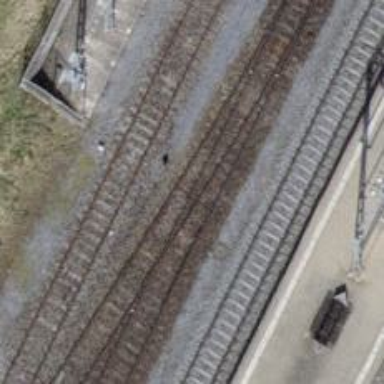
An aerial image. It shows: Single-track electrified railway siding with contact line.